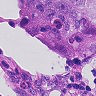
Metastatic tissue present: yes